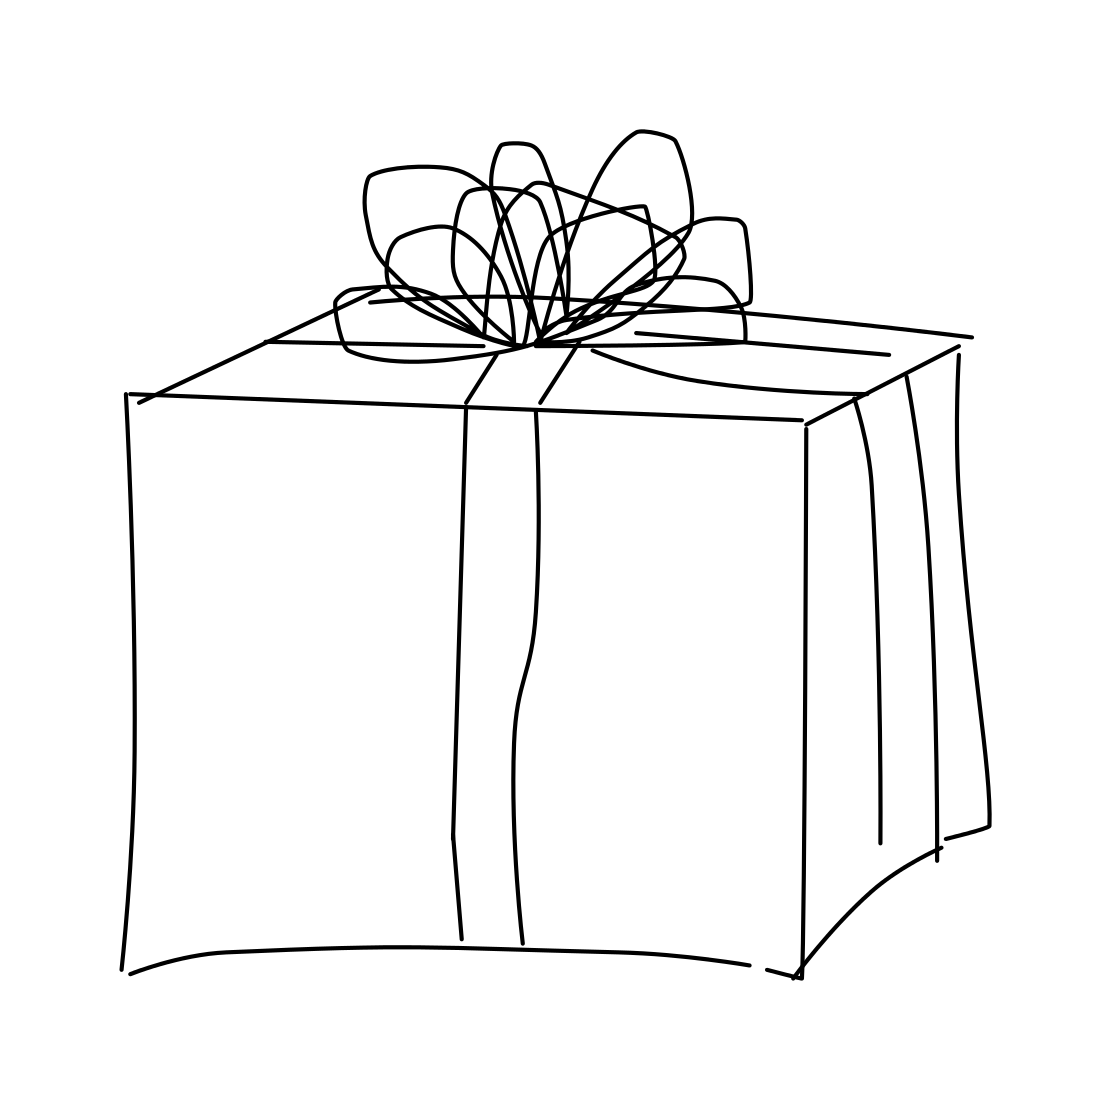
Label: present